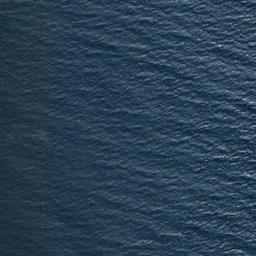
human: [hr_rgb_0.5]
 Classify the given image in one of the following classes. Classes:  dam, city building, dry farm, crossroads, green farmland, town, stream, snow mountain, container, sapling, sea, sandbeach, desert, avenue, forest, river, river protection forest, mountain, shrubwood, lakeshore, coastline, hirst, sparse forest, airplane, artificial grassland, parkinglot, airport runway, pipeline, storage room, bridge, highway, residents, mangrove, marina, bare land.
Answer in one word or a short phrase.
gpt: sea